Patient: sex M, age 26
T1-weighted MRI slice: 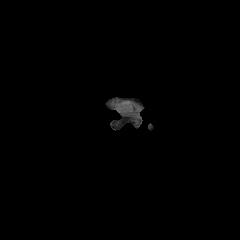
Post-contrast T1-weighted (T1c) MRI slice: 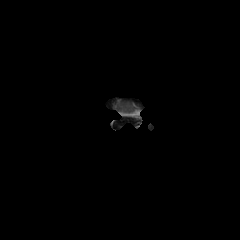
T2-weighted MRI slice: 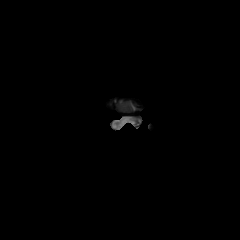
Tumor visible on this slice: no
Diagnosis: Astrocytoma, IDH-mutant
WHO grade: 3